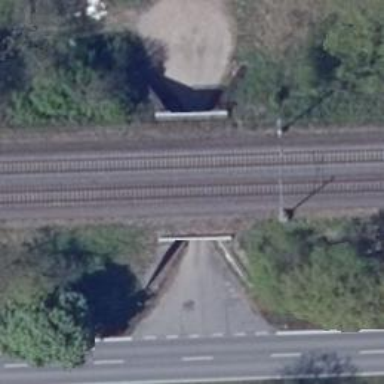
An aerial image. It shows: Tunneled asphalt road track.